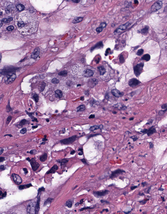
Tumor epithelial tissue: yes
Tumor-associated stroma tissue: yes
Normal tissue: no